Question: I'm running this code from Github:
'''
# Modify Makefile.config according to your Caffe installation.
cp Makefile.config.example Makefile.config
make -j8
# Make sure to include $CAFFE_ROOT/python to your PYTHONPATH.
make py
make test -j8
# (Optional)
make runtest -j8
'''
And for the line:
'''
make -j8
'''
The output is:
> bash: make: command not found
Which is I think it is because 'make' is not a valid command. What packages should I install and how? I tried looking for it on the internet about the error that I was getting but no luck.
I thought it was CMake that I'm missing and actually installed it. I got this in my 'Program Files' folder:

But it still gives out the same error.
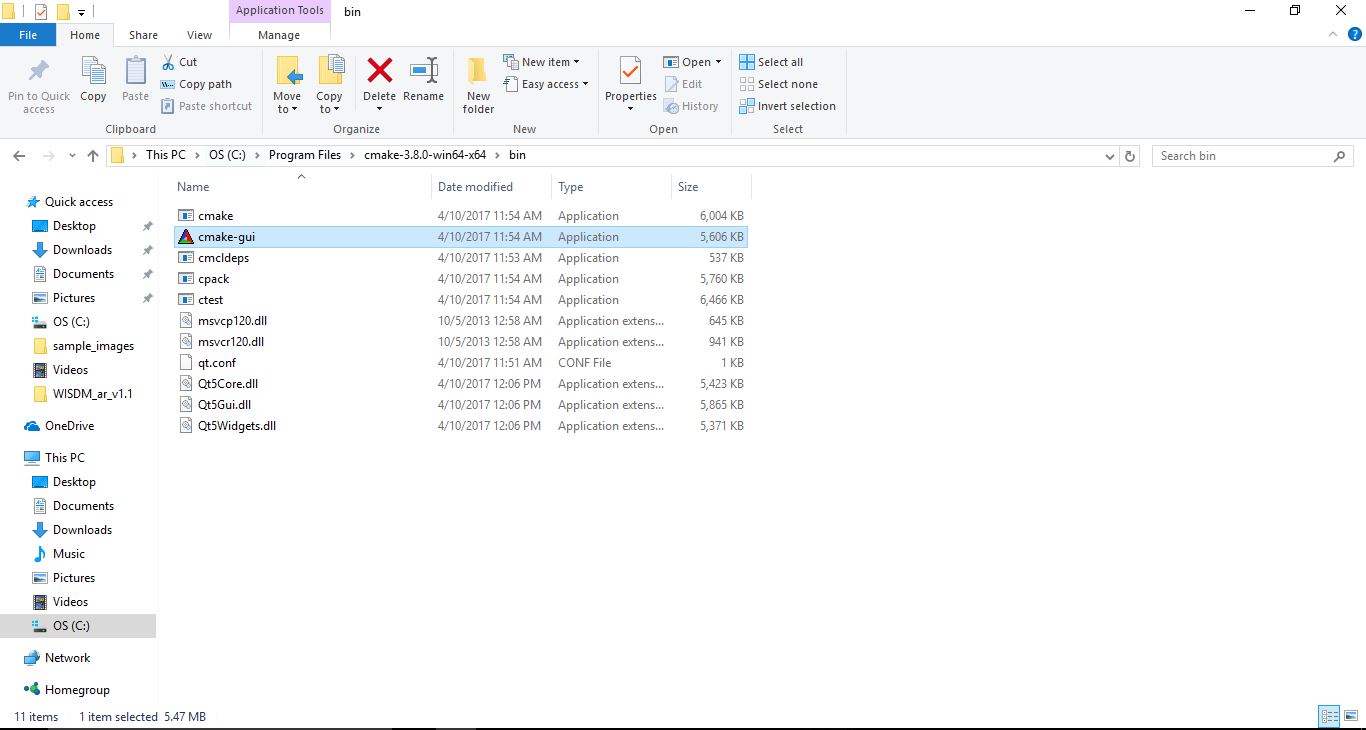
Answer: i downloaded cmake but make is still not recognizable. So I downloaded make first then cmake afterwards then include it to my environmental variables. And I had to restart my laptop.